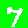
Digit: 7